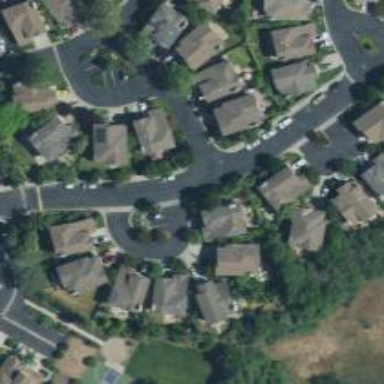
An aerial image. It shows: Driveway.